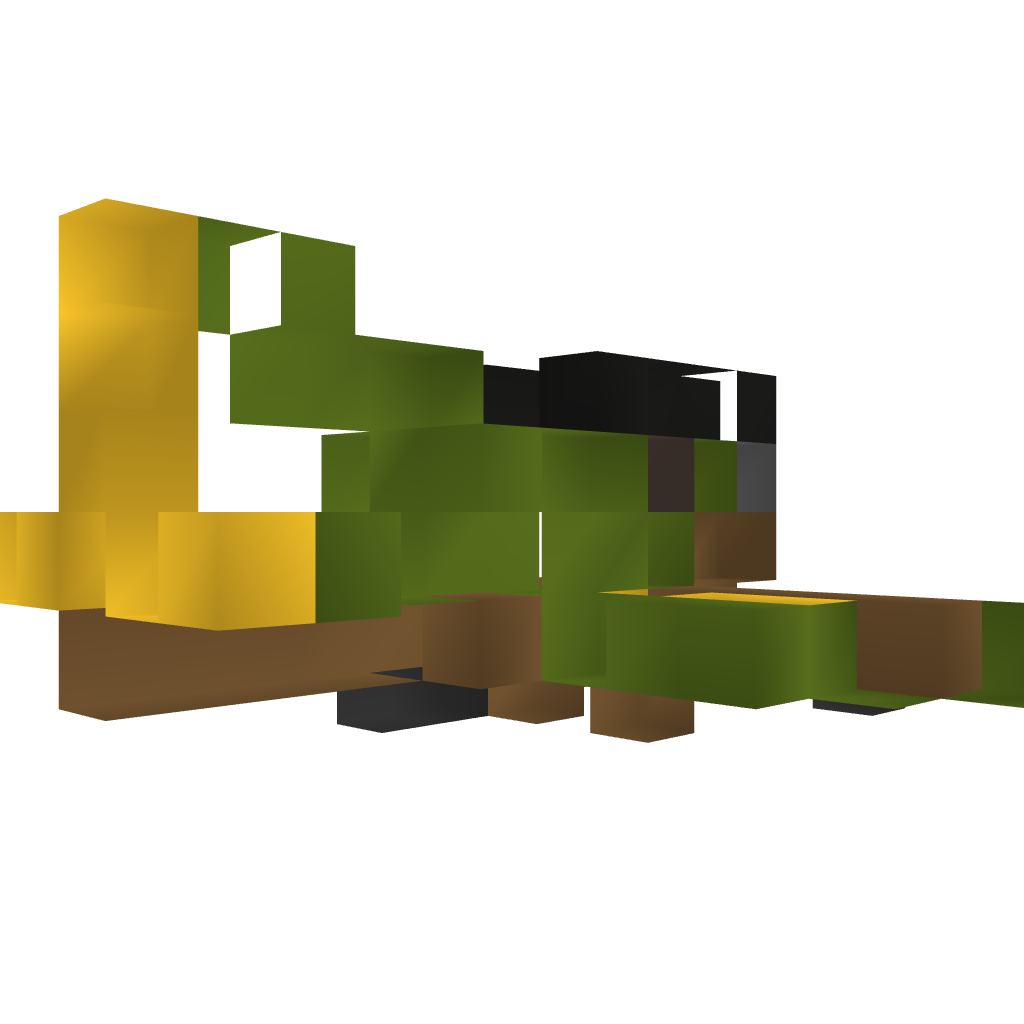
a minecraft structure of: Fighter Bf 109 F2